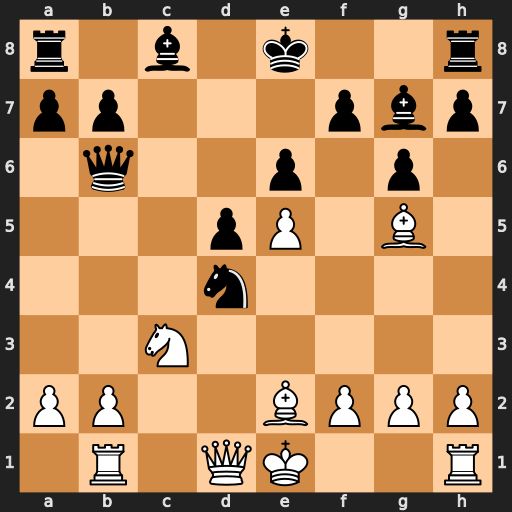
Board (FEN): r1b1k2r/pp3pbp/1q2p1p1/3pP1B1/3n4/2N5/PP2BPPP/1R1QK2R
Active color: w
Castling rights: Kkq
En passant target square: -
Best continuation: Be3 Nxe2 Bxb6